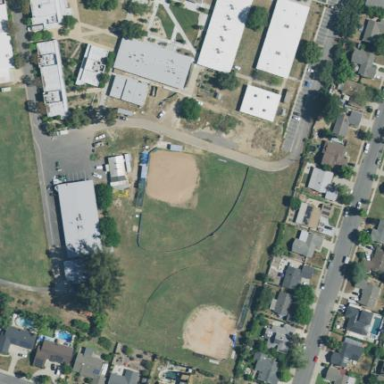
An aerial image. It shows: Softball pitch for leisure sports.